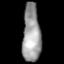
Tissue: lung
Cell type: T cells
Senescence score: 0.1688
Nuclear area (px): 1029
Mean DAPI intensity: 154.604